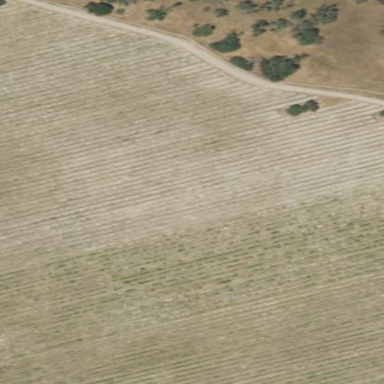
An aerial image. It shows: Vineyard with grape crops.